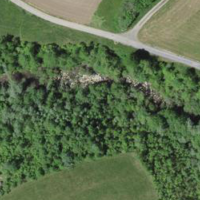
EUNIS habitat code: 52
Species observed at this site:
Angelica sylvestris